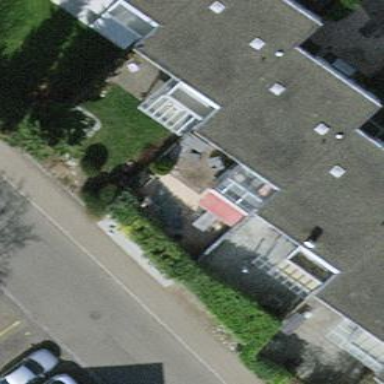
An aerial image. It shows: Terrace building.